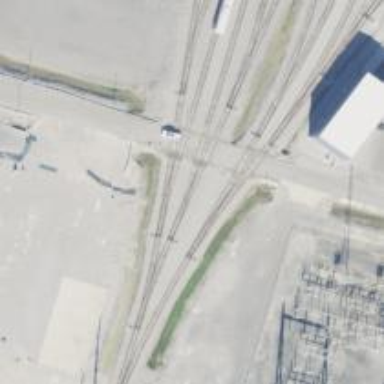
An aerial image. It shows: Railway level crossing.